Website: walmart
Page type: payment
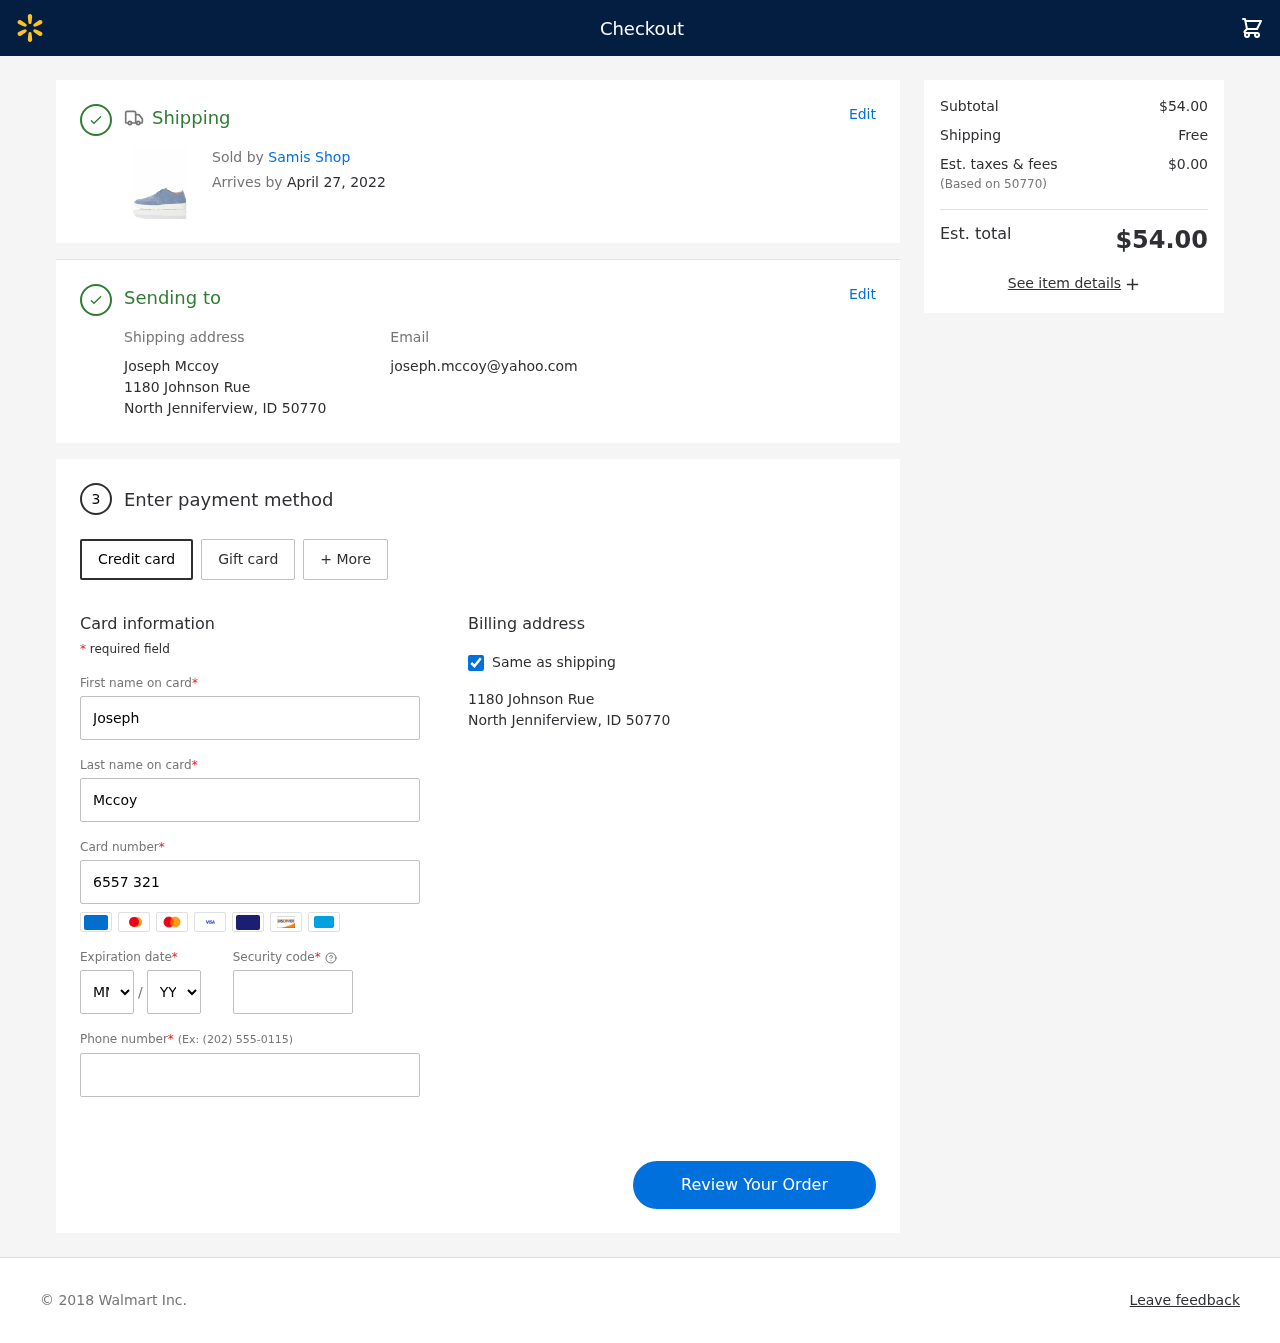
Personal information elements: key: PII_CARD_CVV
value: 742
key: PII_CARD_EXPIRY_MONTH
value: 11
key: PII_CARD_EXPIRY_YEAR
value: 27
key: PII_CARD_NUMBER
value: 6557 3217 6698 6297
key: PII_CITY_STATE_ZIP
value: North Jenniferview, ID 50770
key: PII_EMAIL
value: joseph.mccoy@yahoo.com
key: PII_FIRSTNAME
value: Joseph
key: PII_FULLNAME
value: Joseph Mccoy
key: PII_LASTNAME
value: Mccoy
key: PII_PHONE
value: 2615184831
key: PII_POSTCODE
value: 50770
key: PII_STREET
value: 1180 Johnson Rue
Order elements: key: ORDER_DELIVERY_DATE
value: April 27, 2022
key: ORDER_SUBTOTAL
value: $54.00
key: ORDER_SHIPPING_COST
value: Free
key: ORDER_TAX
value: $0.00
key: ORDER_TOTAL
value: $54.00